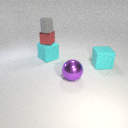
small red metal cube above large cyan rubber cube